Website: bh-photo
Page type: gifting
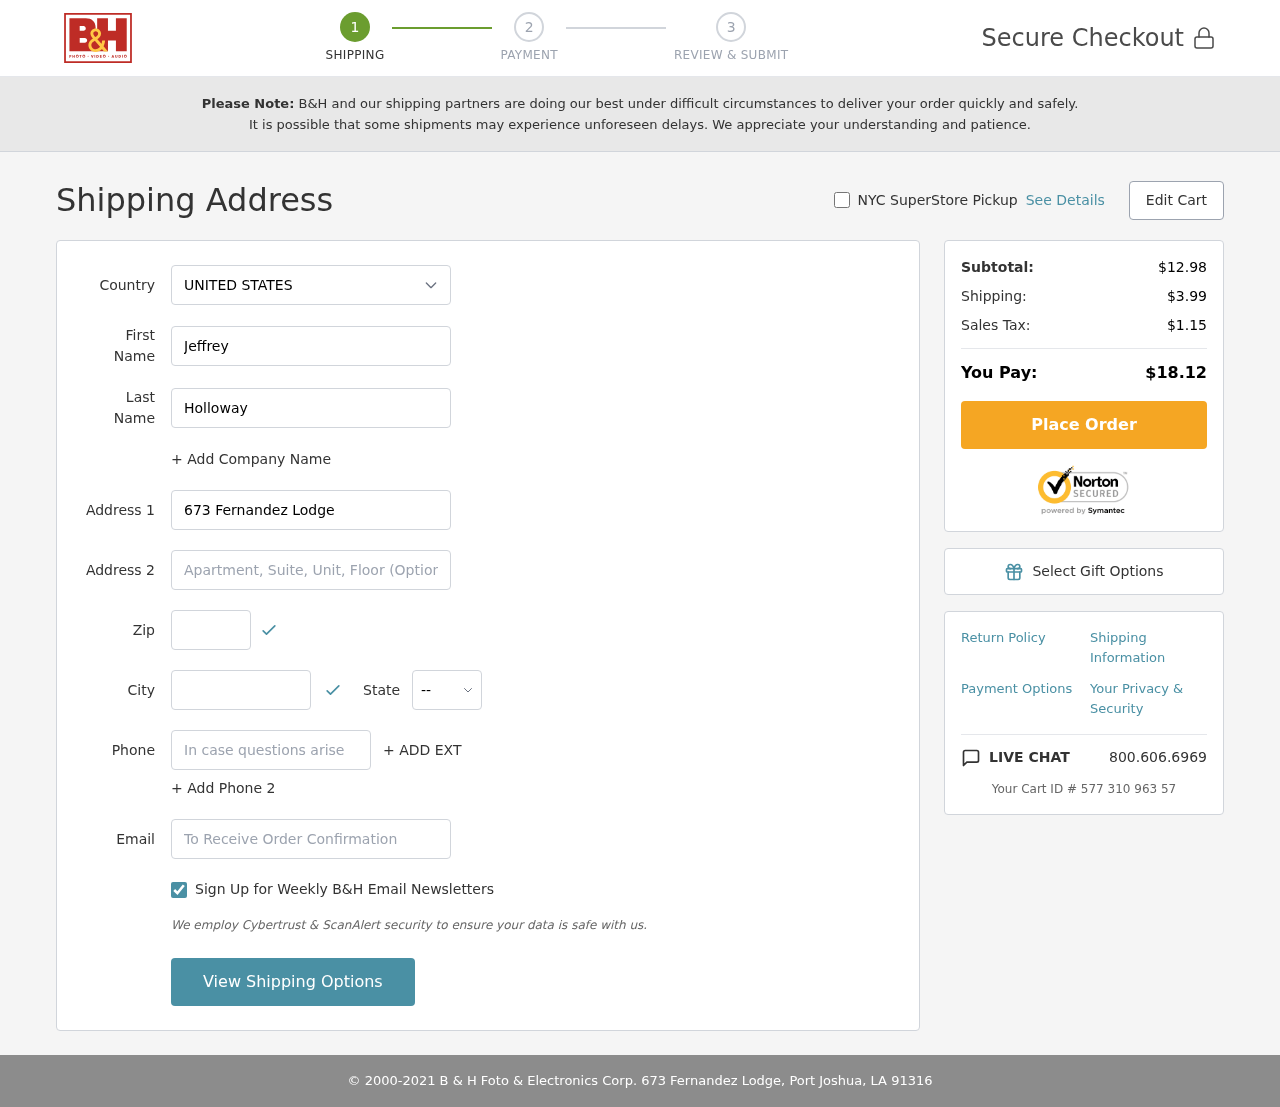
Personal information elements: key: PII_CITY
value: Port Joshua
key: PII_COUNTRY
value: United States
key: PII_EMAIL
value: jeffreyholloway@gmail.com
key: PII_FIRSTNAME
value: Jeffrey
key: PII_LASTNAME
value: Holloway
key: PII_PHONE
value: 4796687320
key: PII_POSTCODE
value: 91316
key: PII_STATE_ABBR
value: LA
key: PII_STREET
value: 673 Fernandez Lodge
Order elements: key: ORDER_SUBTOTAL
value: $12.98
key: ORDER_SHIPPING_COST
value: $3.99
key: ORDER_TAX
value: $1.15
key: ORDER_TOTAL
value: $18.12
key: ORDER_ID
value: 577 310 963 57